Interaction volume radius: 10 \u00c5
Interaction volume height: 15 \u00c5
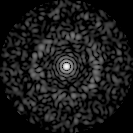
Disorder parameter: 0.8328